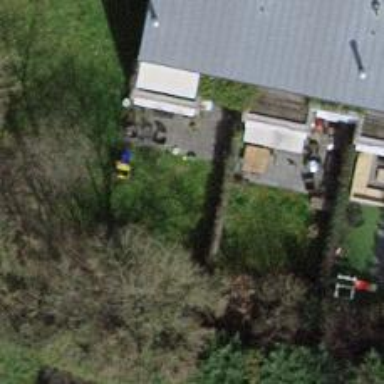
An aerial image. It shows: Garden surrounded by fence.